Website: macys
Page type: billing-address
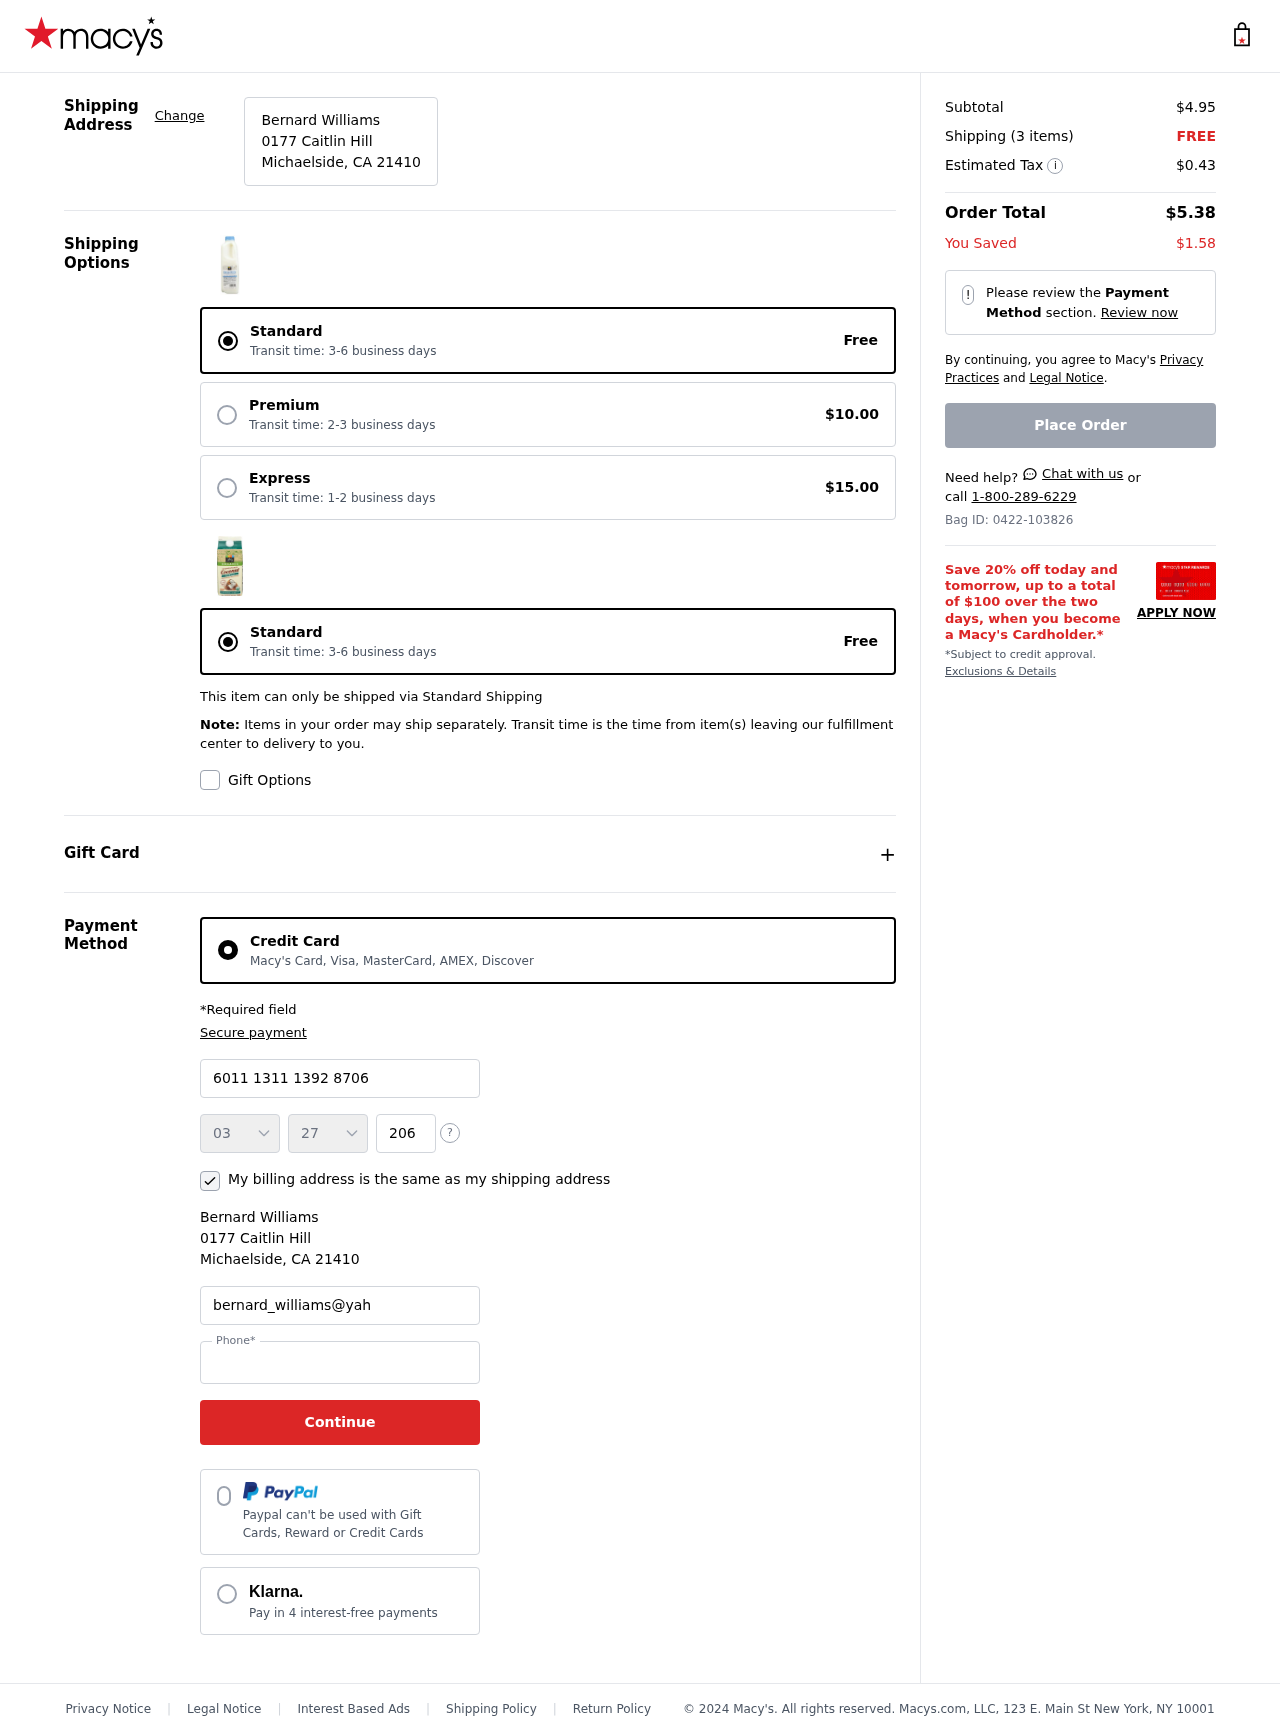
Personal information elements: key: PII_CARD_CVV
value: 206
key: PII_CARD_EXPIRY_MONTH
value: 03
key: PII_CARD_EXPIRY_YEAR
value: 27
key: PII_CARD_NUMBER
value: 6011 1311 1392 8706
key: PII_CITY_STATE_ZIP
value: Michaelside, CA 21410
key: PII_EMAIL
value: bernard_williams@yahoo.com
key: PII_FULLNAME
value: Bernard Williams
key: PII_PHONE
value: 8424621894
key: PII_STREET
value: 0177 Caitlin Hill
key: PII_FULLNAME2
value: Bernard Williams
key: PII_CITY
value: Michaelside
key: PII_STATE_ABBR
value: CA
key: PII_POSTCODE
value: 21410
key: PII_POSTCODE_FULL
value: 21410
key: PII_CITY_STATE
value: Michaelside, CA
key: PII_POSTCODE_NUMERIC
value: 21410
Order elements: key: ORDER_SUBTOTAL
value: $4.95
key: ORDER_NUM_ITEMS
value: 3
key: ORDER_SHIPPING_COST
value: FREE
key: ORDER_TAX
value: $0.43
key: ORDER_TOTAL
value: $5.38
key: ORDER_SAVINGS
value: $1.58
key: ORDER_ID
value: Bag ID: 0422-103826